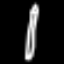
Label: pencil